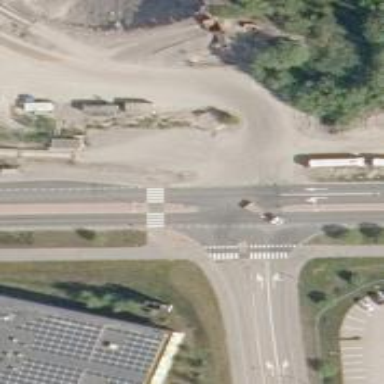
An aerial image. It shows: Uncontrolled road crossing.